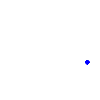
Particle: pion